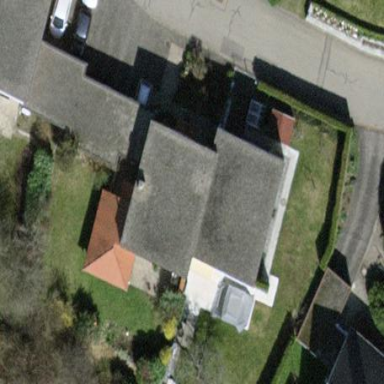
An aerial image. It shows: House with flat roof.